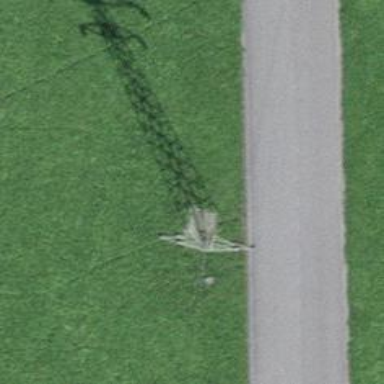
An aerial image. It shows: Three cables of power line.